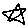
Label: star